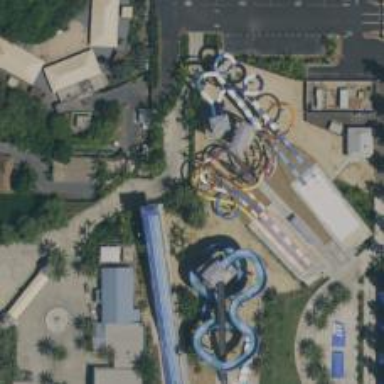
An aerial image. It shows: Water slide attraction.